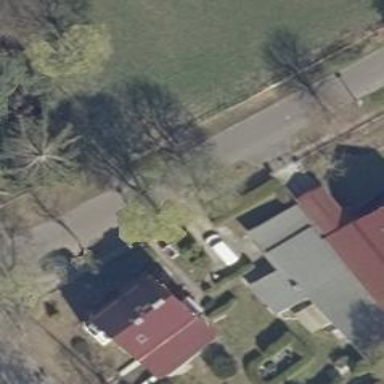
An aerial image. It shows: Asphalt road in residential area.